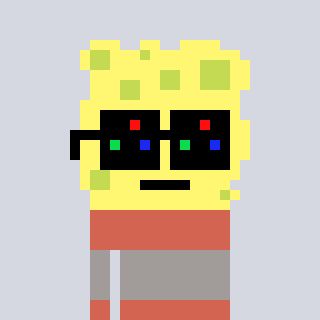
a pixel art character with square black sunglasses, a sponge-shaped head and a peachy-colored body on a cool background